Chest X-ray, PA view. Patient: 75 years old, sex F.
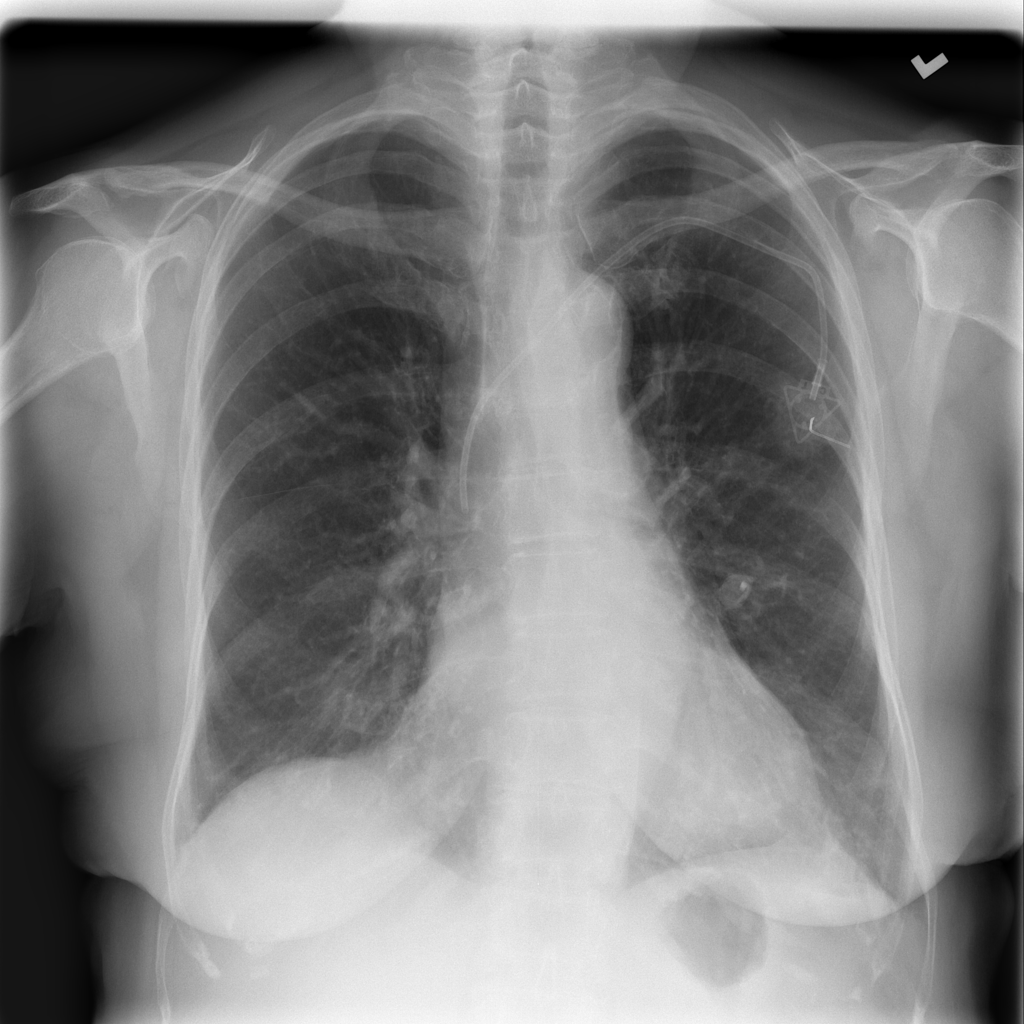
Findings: Effusion, Pleural_Thickening